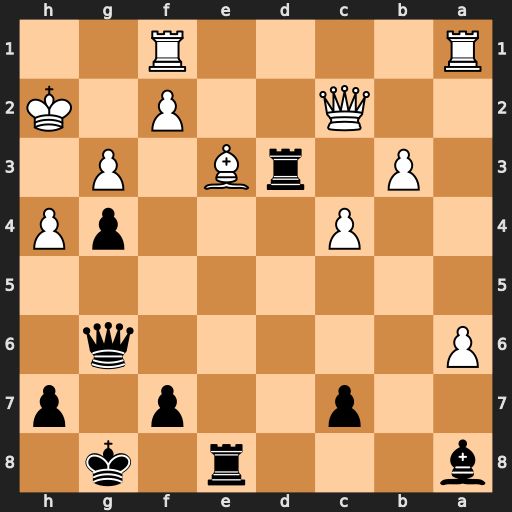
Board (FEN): b3r1k1/2p2p1p/P5q1/8/2P3pP/1P1rB1P1/2Q2P1K/R4R2
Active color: b
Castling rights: -
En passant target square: -
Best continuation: Qe4 Rg1 Rxe3 Qxe4 R3xe4